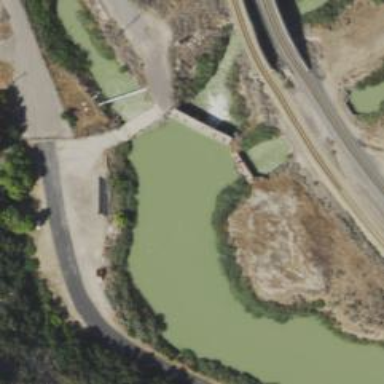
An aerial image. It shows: Canal.